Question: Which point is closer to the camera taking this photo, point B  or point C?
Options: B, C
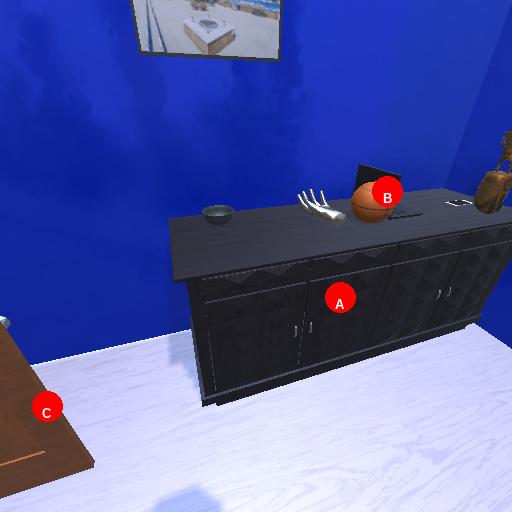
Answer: B